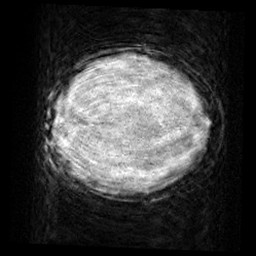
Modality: SWI
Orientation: axial
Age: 10
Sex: male
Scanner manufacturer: siemens
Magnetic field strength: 3 T
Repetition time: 0.027 s
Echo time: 0.02 s